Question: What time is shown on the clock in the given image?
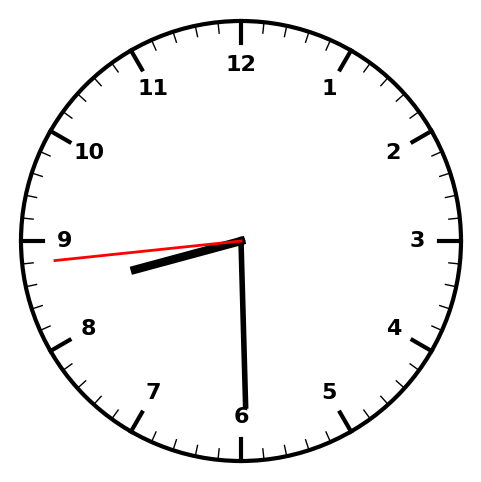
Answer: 08:29:44